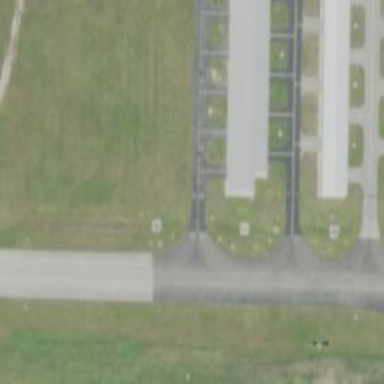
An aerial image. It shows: Image of taxiway at airport.